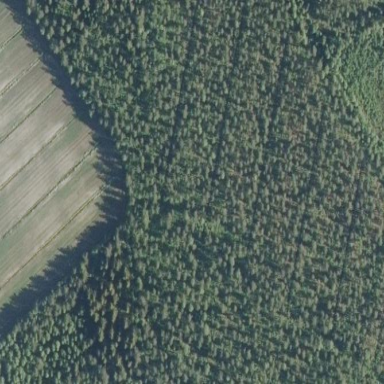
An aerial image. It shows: Semi-deciduous forest with lush greenery.